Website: crate-barrel
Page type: account-dashboard
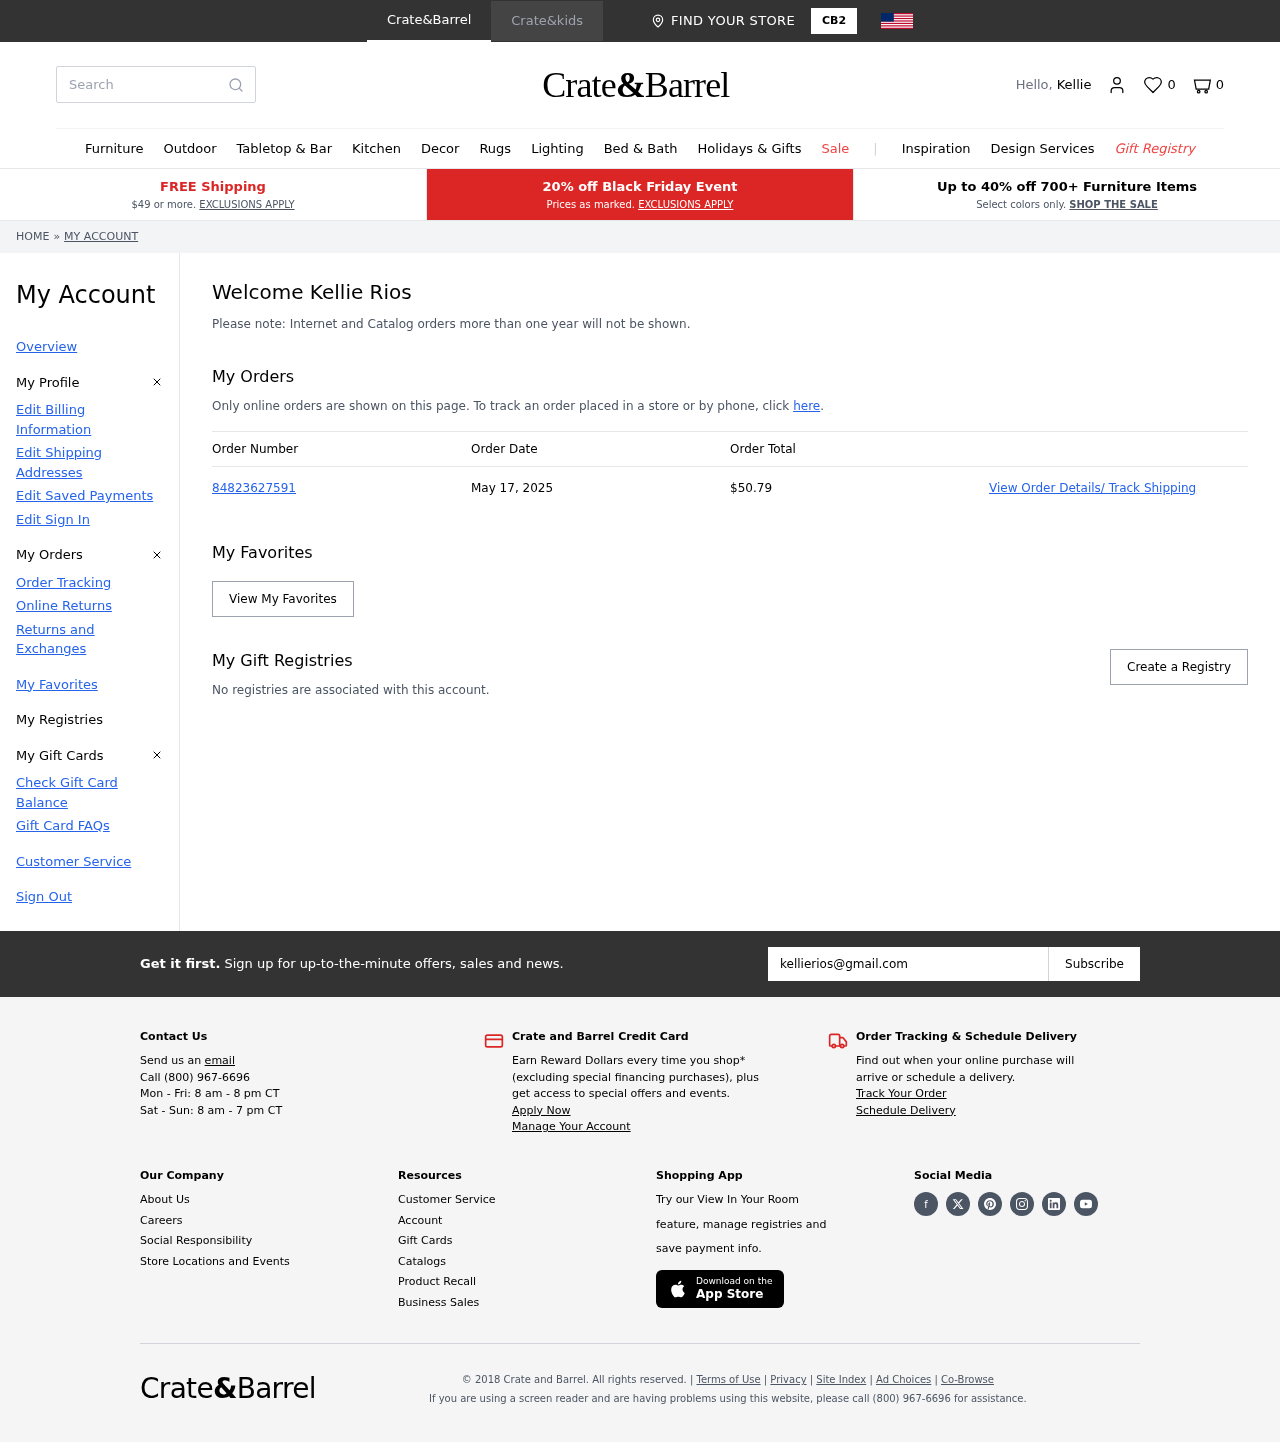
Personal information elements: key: PII_EMAIL
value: kellierios@gmail.com
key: PII_FIRSTNAME
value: Kellie
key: PII_FULLNAME
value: Kellie Rios
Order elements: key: ORDER_NUM_ITEMS
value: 0
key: ORDER_NUMBER
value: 84823627591
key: ORDER_DATE
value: May 17, 2025
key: ORDER_TOTAL
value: $50.79
Search elements: key: HEADER_SEARCH
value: Search
Other elements: key: FAVORITES_COUNT
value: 0